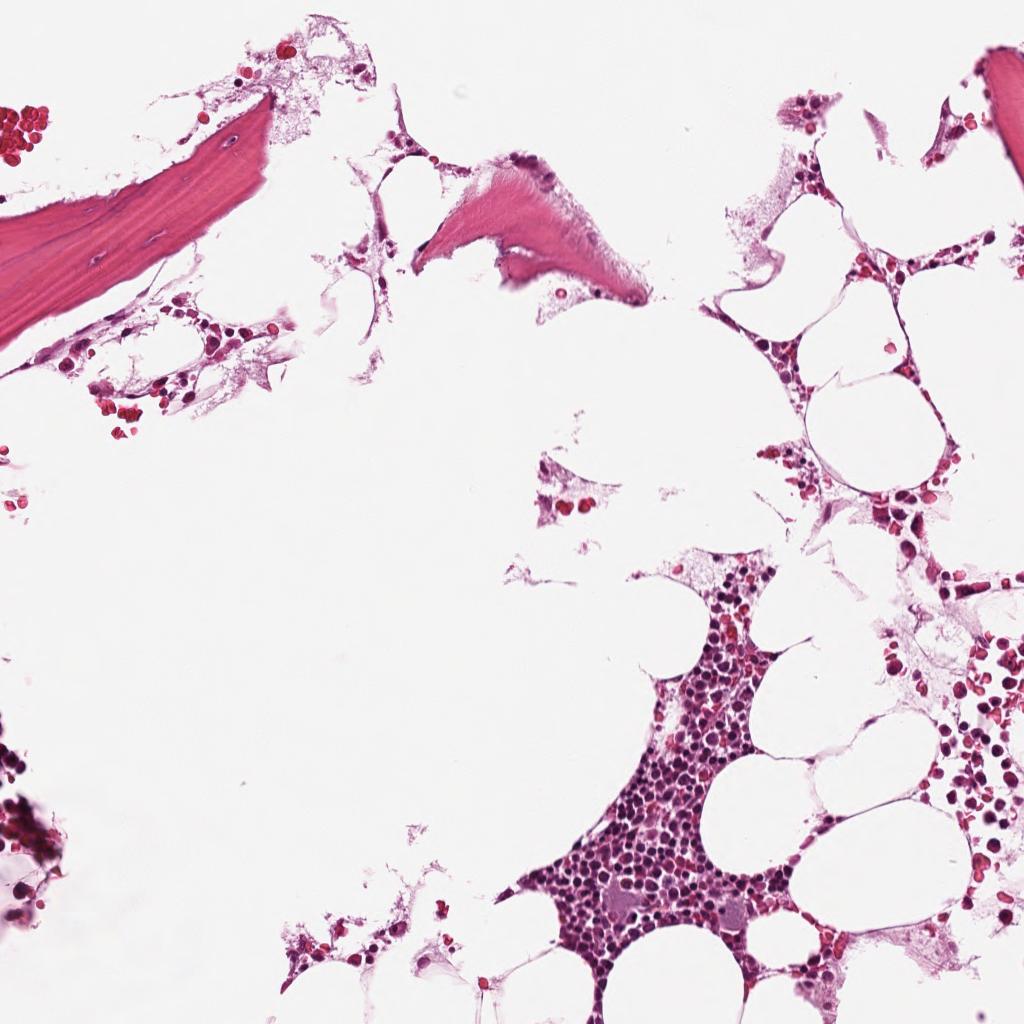
Label: Non-Tumor